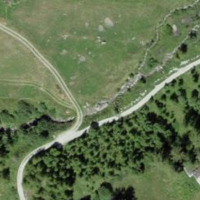
EUNIS habitat code: 26
Species observed at this site:
Chamaenerion angustifolium
Dryas octopetala
Hoplia argentea
Aricia artaxerxes
Erebia aethiops
Fabriciana niobe
Lathyrus pratensis
Gymnadenia conopsea
Lysandra coridon
Neottia ovata
Dactylorhiza viridis
Melanargia galathea
Erebia melampus
Vicia cracca
Parnassius apollo
Achillea millefolium